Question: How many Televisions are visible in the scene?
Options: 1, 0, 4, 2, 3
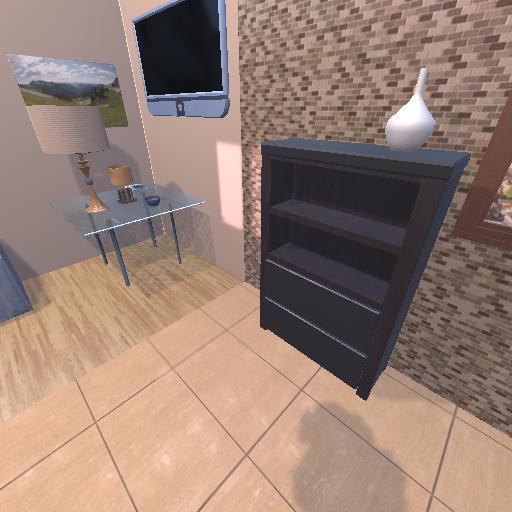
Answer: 1